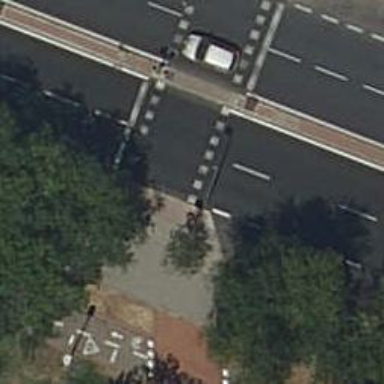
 there are traffic signals and zebra crossing."